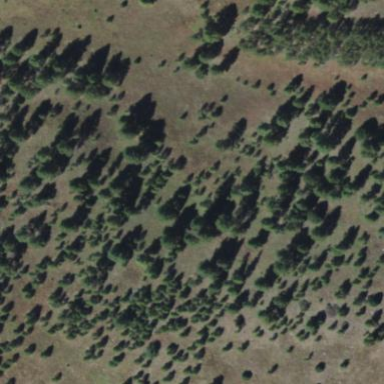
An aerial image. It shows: Woodland with evergreen needle-leaved trees.